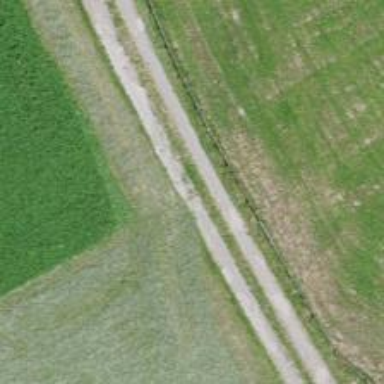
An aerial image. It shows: Dirt track road with grade 3 tracktype.